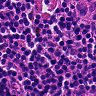
Metastatic tissue present: no